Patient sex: M
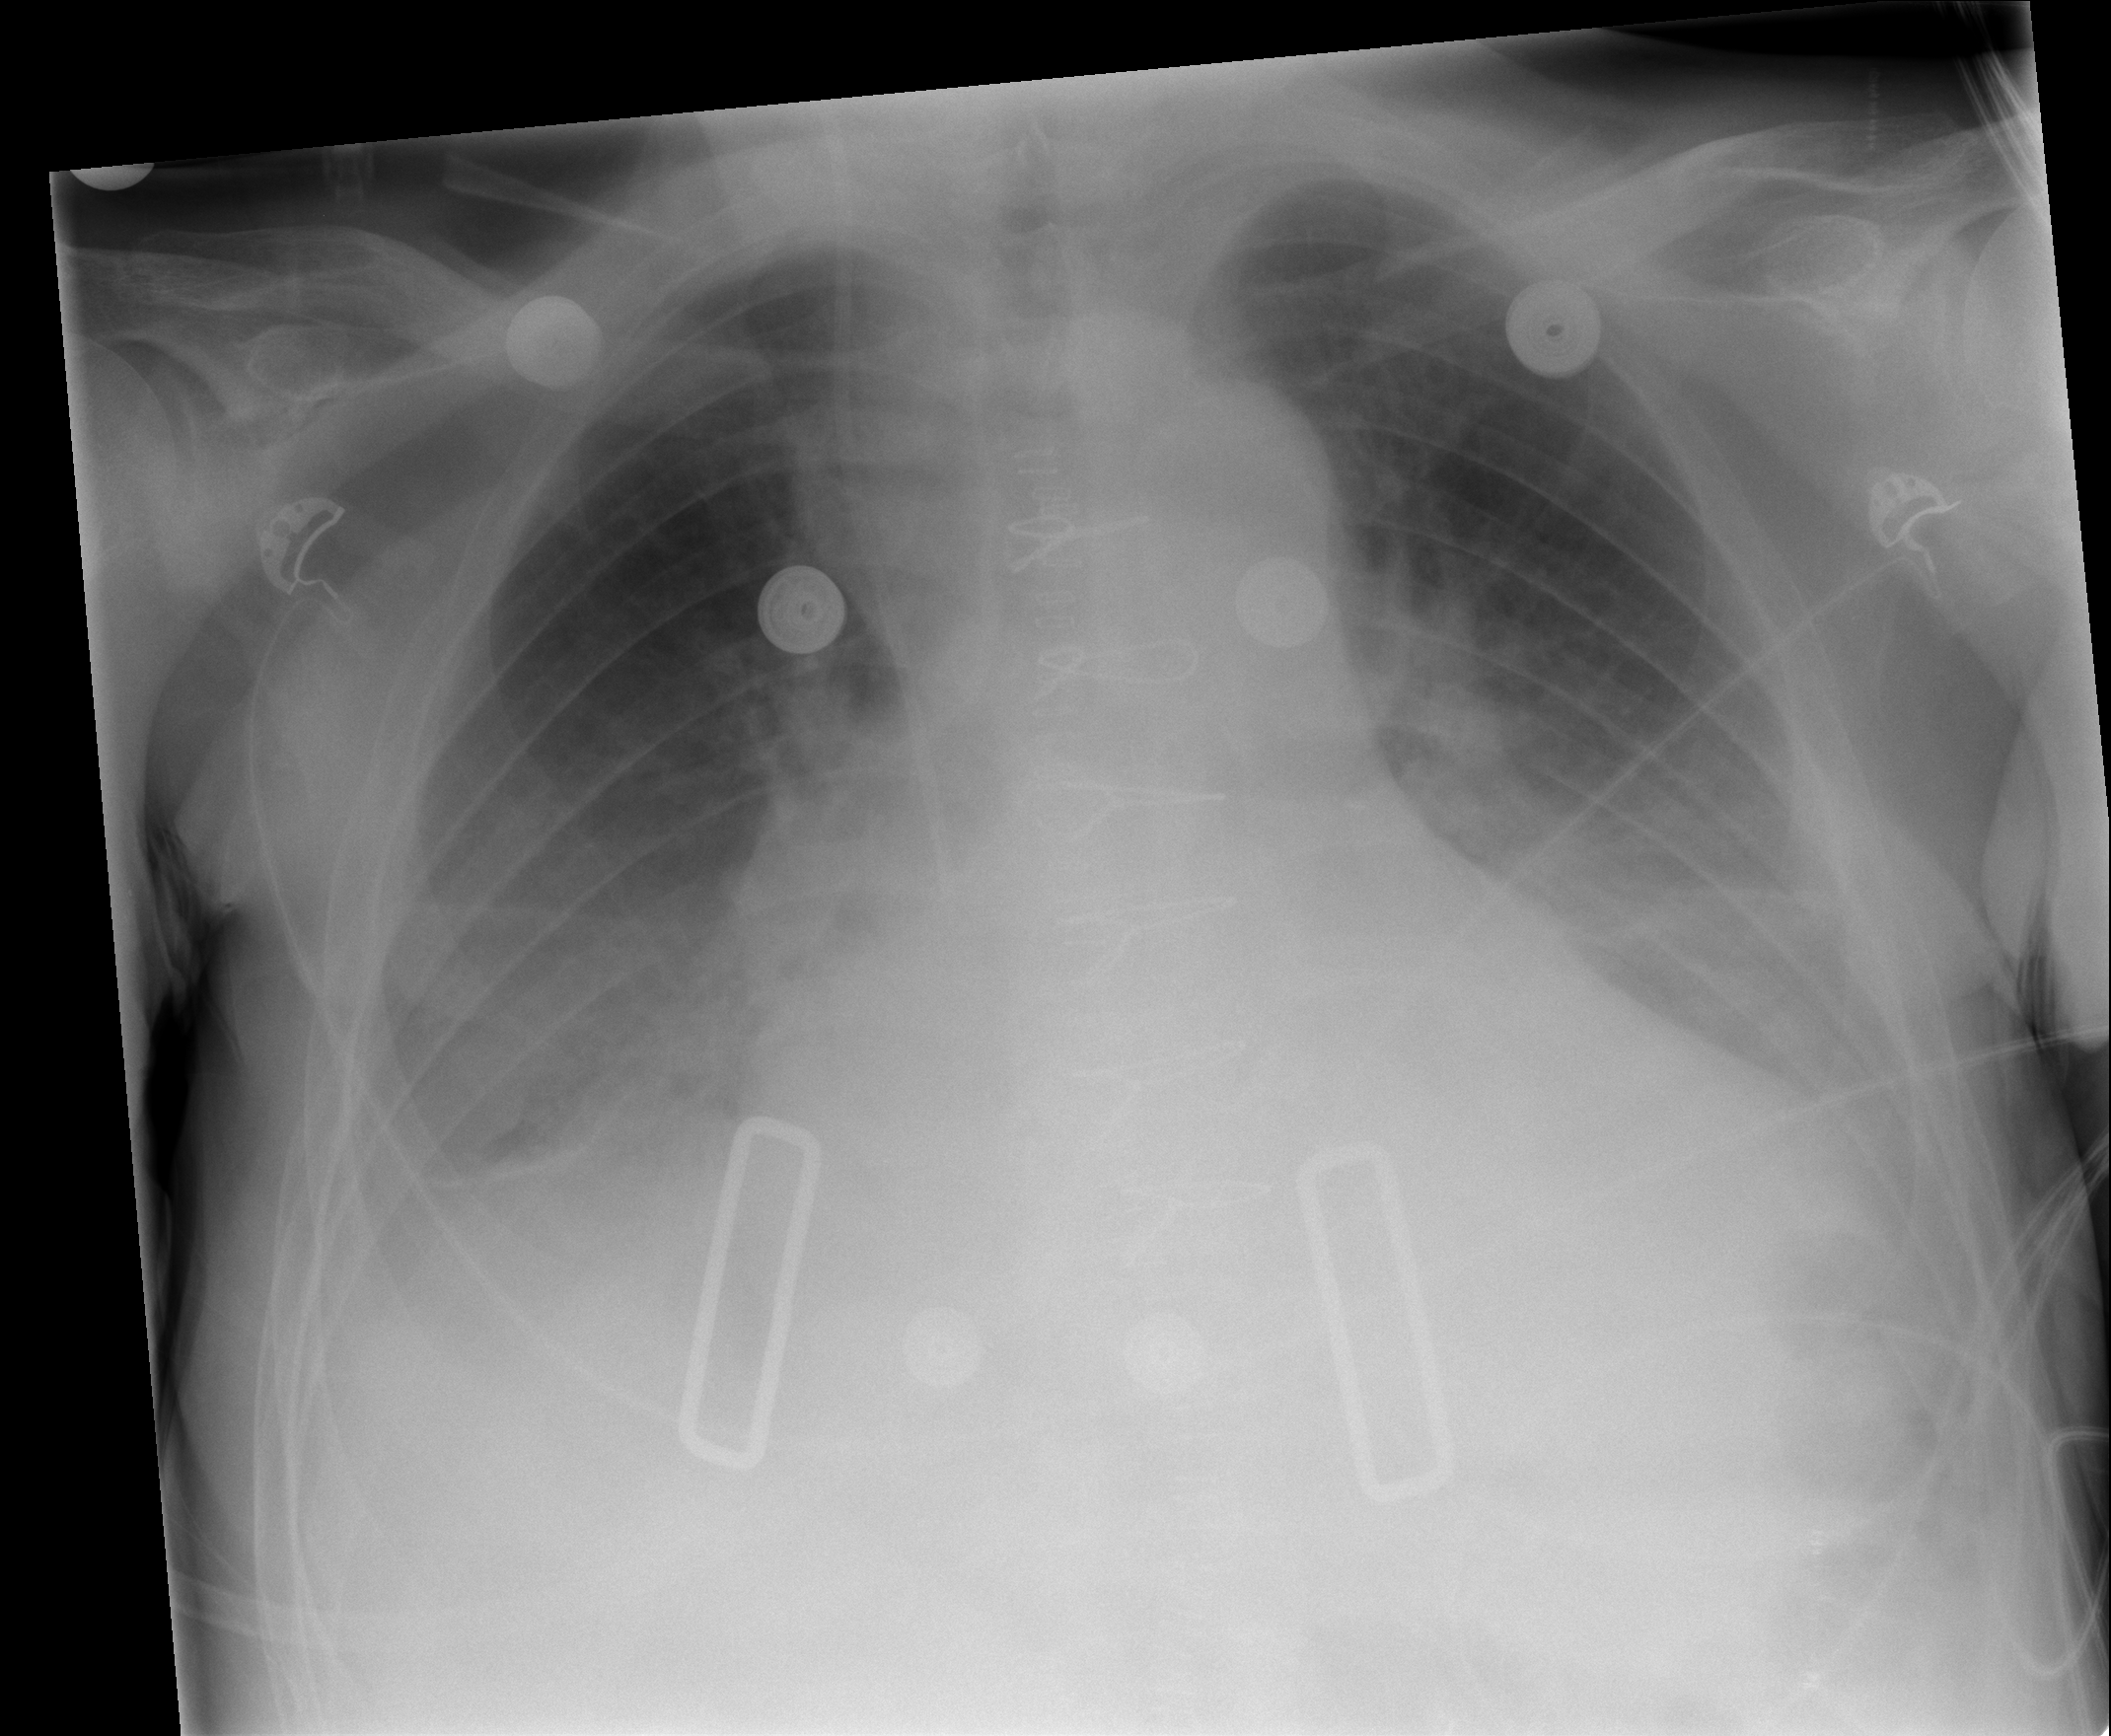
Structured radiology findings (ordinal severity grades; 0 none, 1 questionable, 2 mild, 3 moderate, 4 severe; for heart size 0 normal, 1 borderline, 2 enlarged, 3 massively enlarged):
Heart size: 2
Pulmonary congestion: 0
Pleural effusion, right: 2
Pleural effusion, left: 2
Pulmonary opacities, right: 0
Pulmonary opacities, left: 0
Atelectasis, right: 2
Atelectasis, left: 2